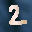
Label: 2